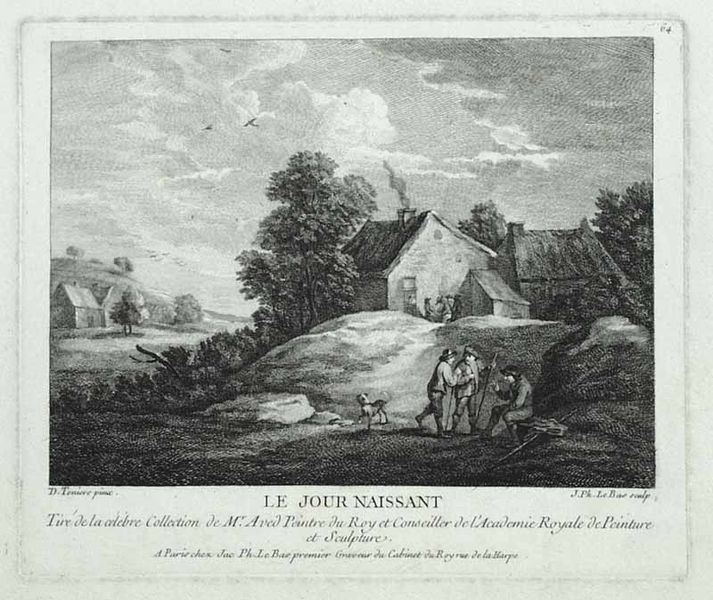
Titel: Le jour naissant
Künstler: Jacques-Philippe Lebas
Standort: Karlsruhe
Institution: Staatliche Kunsthalle Karlsruhe
Schlagwörter: baum, dunkel, felsen, gruppe, himmel, mann, schatten, vogel, weiß, wolken, bäume, landschaft, menschen, sitzen, fenster, frankreich, grau, hell, hintergrund, hut, männer, paris, schwarz, skizze, strasse, tür, vordergrund, zeichnung, dach, gras, haus, hund, tier, weg, wiese, wolke, leute, mensch, stehen, stein, steine, bild, signatur, ast, dämmerung, feld, felder, häuser, hügel, morgen, natur, strauch, vögel, busch, büsche, hütte, qualm, rauch, sträucher, land, personen, person, wald, anhöhe, arbeit, bauern, kamin, landleben, schornstein, schuppen, stock, garten, bewölkt, schrift, bücher, sitz, stab, acker, berge, fels, dorf, dächer, mauer, graphik, tag, monochrom, bauernhof, herbst, hof, hütten, idylle, pause, rast, bank, französisch, einfach, rauchen, bauer, stangen, buch, scheune, schwalben, zweig, druck, schwarz-weiss, radierung, stich, titel, seite, text, stöcke, spazierstock, jagd, seiten, braum, anwesen, ländlich, einfarbig, lanschaft, wanderer, hmmel, laubbäume, bauernhaus, stall, landwirtschaft, lanzen, kate, speere, kupferstich, hirte, hirten, schäfer, rasten, legende, misthaufen, dorff, hung, schwalbe, tagesbeginn, sche, heugabel, woklen, spazierstöcke, ruch, jour, marschland, verleger, rauchfang, rach, #druck, tagesanfang, bvauer, le jour naissant, naissant, kamin#, rdach, #wand, jour naissant, ttag, die geburt des tages